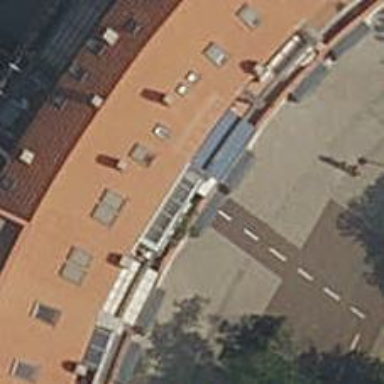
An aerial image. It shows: Path through tunnel with paving stones for pedestrians and concrete for cyclists.